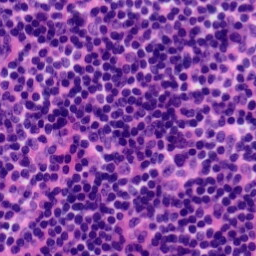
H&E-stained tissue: Tonsil